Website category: jobs
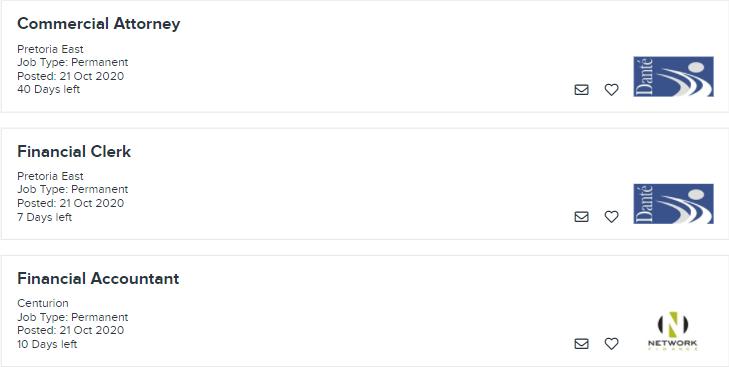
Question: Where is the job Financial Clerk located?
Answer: Pretoria East

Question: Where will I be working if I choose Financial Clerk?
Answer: Pretoria East

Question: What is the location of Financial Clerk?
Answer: Pretoria East

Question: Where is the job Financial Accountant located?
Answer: Centurion

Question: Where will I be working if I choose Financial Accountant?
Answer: Centurion

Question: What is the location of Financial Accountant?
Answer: Centurion

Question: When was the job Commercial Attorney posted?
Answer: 21 Oct 2020

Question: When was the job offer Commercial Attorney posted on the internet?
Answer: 21 Oct 2020

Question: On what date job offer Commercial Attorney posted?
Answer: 21 Oct 2020

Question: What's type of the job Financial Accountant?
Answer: Job Type: Permanent

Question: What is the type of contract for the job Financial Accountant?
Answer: Job Type: Permanent

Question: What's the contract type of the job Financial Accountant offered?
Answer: Job Type: Permanent

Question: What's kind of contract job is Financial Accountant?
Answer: Job Type: Permanent

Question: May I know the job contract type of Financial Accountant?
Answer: Job Type: Permanent

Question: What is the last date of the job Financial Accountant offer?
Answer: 10 Days left

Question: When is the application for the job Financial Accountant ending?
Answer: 10 Days left

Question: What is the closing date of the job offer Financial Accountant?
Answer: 10 Days left

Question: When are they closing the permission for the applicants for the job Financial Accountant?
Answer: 10 Days left

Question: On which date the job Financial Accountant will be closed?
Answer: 10 Days left

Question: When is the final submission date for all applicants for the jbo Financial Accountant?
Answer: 10 Days left

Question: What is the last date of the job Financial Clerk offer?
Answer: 7 Days left

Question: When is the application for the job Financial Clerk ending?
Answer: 7 Days left

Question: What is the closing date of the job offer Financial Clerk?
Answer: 7 Days left

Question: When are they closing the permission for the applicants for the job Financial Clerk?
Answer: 7 Days left

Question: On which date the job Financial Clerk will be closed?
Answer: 7 Days left

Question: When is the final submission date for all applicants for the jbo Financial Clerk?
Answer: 7 Days left

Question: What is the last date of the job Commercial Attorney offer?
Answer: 40 Days left

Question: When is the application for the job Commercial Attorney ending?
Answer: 40 Days left

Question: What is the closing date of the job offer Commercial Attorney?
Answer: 40 Days left

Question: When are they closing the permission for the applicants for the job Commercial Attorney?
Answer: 40 Days left

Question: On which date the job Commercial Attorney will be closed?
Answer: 40 Days left

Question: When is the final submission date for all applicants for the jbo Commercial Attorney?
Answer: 40 Days left

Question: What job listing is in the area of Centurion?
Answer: Financial Accountant

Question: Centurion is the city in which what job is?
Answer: Financial Accountant

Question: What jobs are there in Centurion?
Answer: Financial Accountant

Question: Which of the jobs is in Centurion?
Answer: Financial Accountant

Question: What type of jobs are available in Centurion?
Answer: Financial Accountant

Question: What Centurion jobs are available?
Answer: Financial Accountant